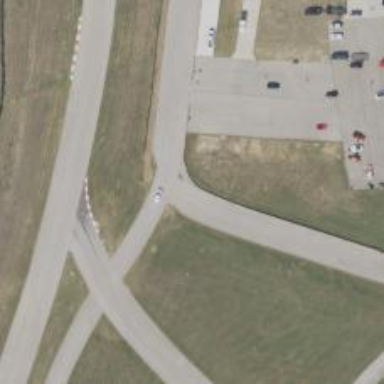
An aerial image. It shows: Raceway for motor sports.